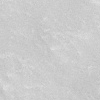
Atmospheric dust classification: not_dusty